Interaction volume radius: 5 \u00c5
Interaction volume height: 10 \u00c5
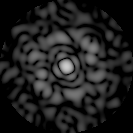
Disorder parameter: 0.8275